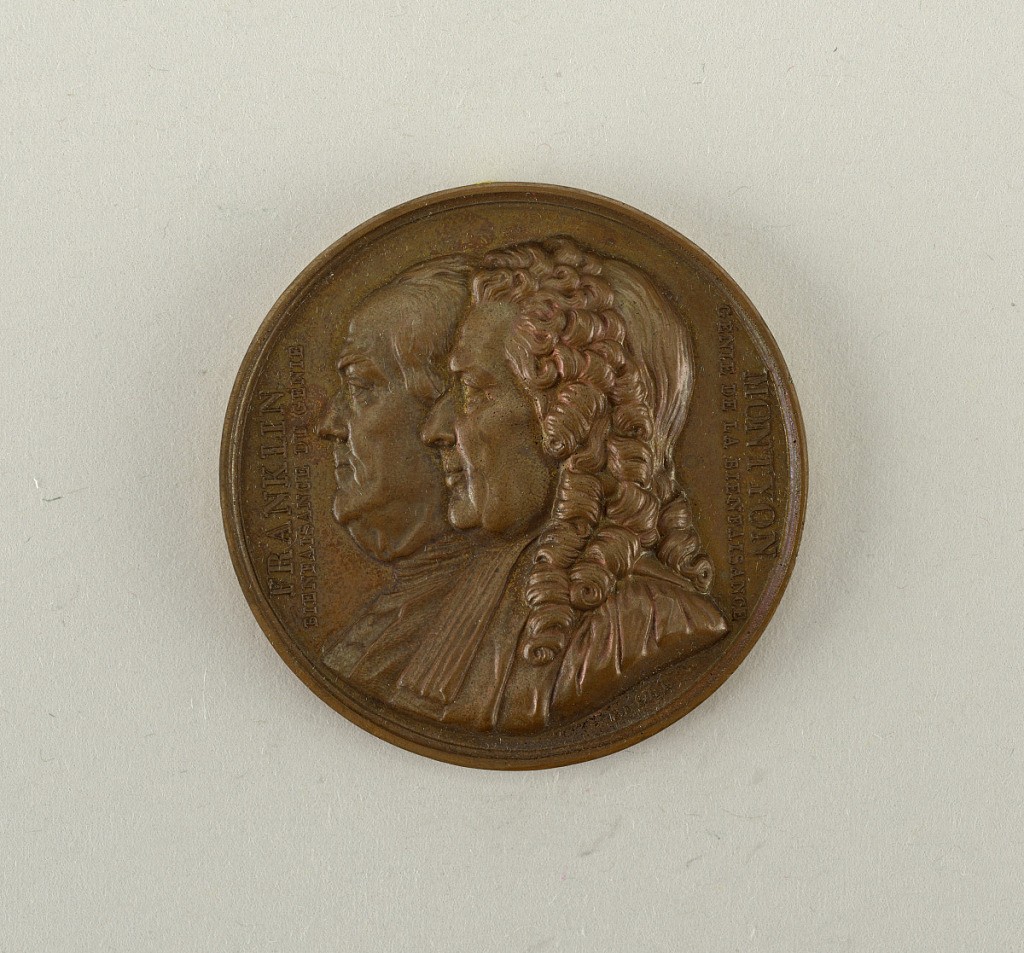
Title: Galerie métallique des grands hommes français (Great Men of France)
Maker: Jean-Auguste Barre, French, 1793 - 1855
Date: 1833
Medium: Cast bronze
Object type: Medal
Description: Busts of Benjamin Franklin (1706 -1790) and Antoine Jean Baptiste Robert Auget, Baron de Montyon (1733 -1820).